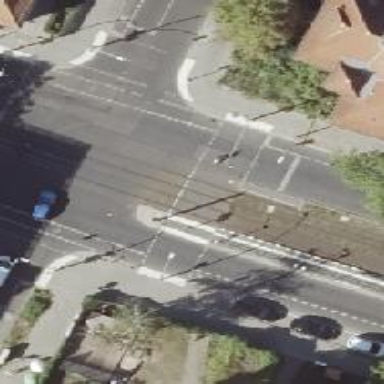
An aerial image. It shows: Tram crossing with traffic signals.